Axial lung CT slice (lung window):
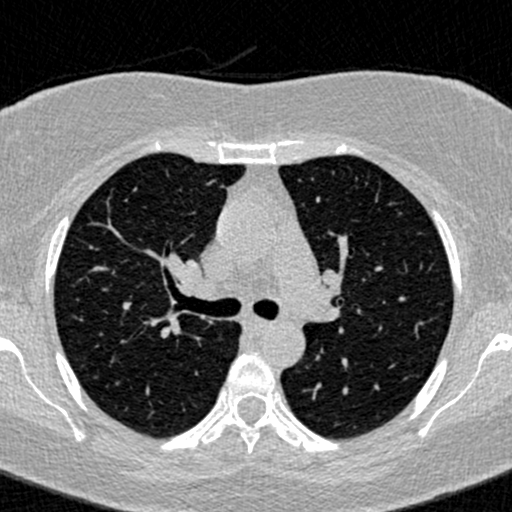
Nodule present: no